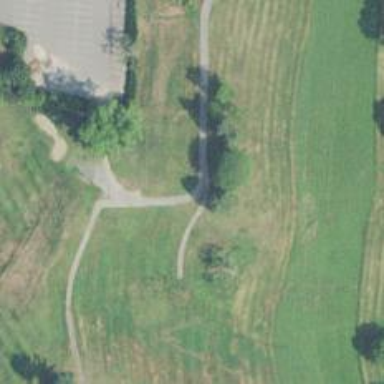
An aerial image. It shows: Pathway for golfing.